Aerial crown-view tile of a tropical tree (Barro Colorado Island, Panama), acquired 20250317:
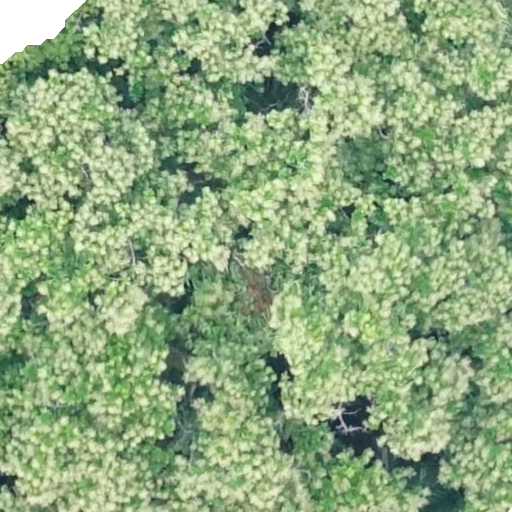
Species: Anacardium excelsum
GBIF accepted scientific name: Anacardium excelsum
Crown area: 645.697 m²